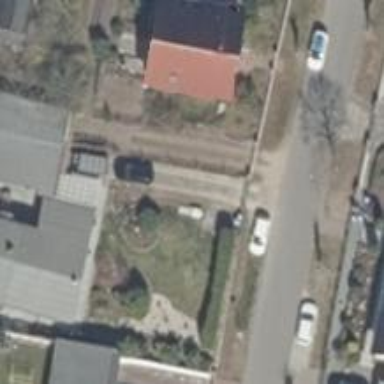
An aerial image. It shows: Driveway.